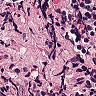
Metastatic tissue present: no